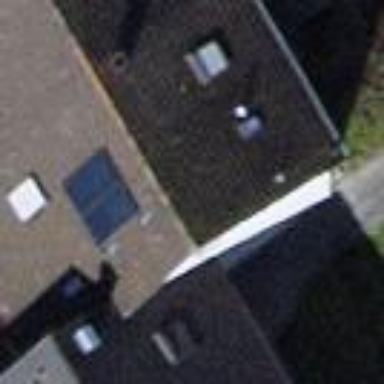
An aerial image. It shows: Terrace building.